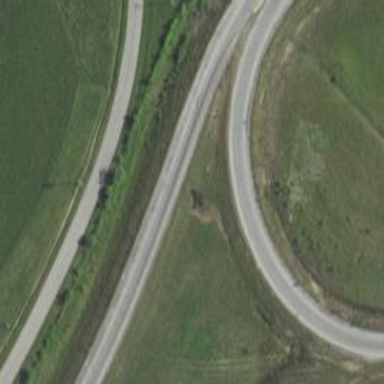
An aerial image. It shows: Motorway offramp.